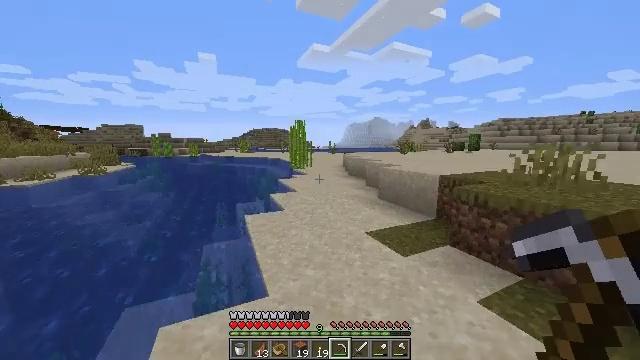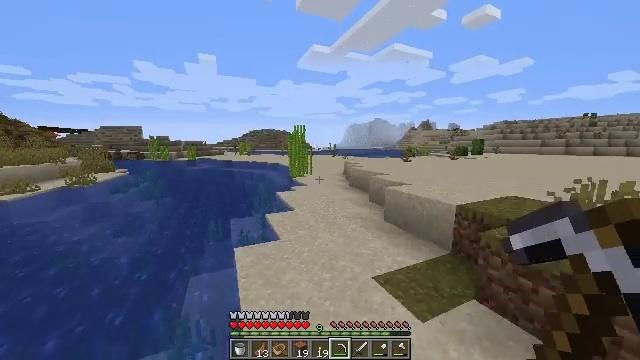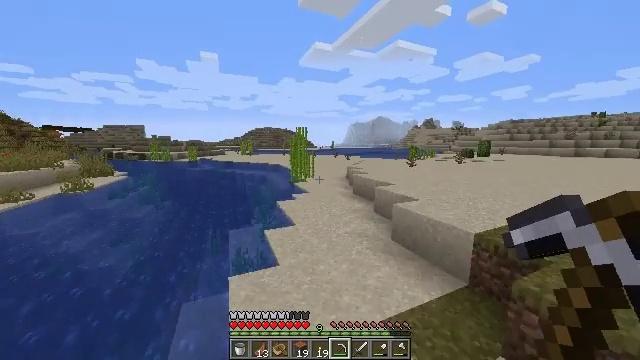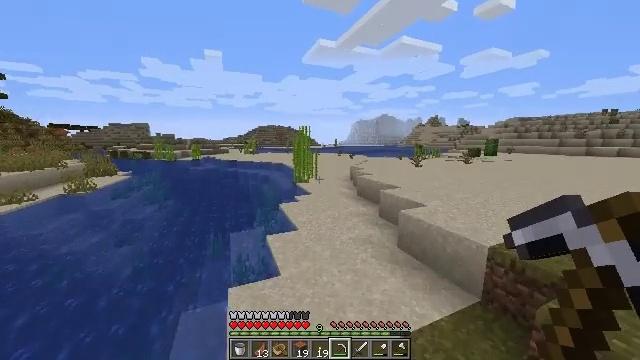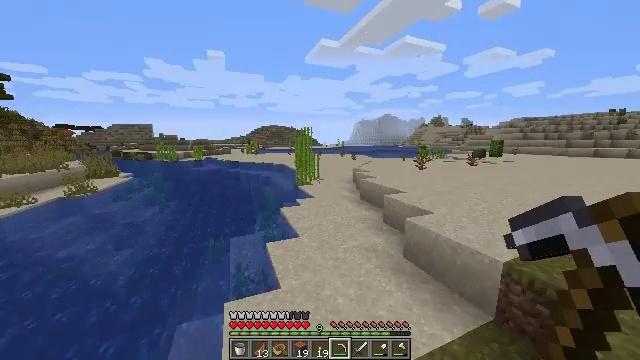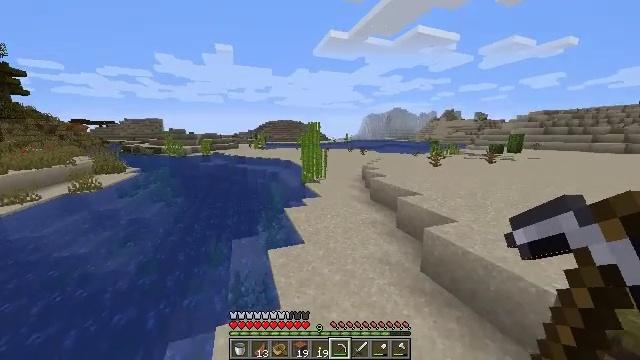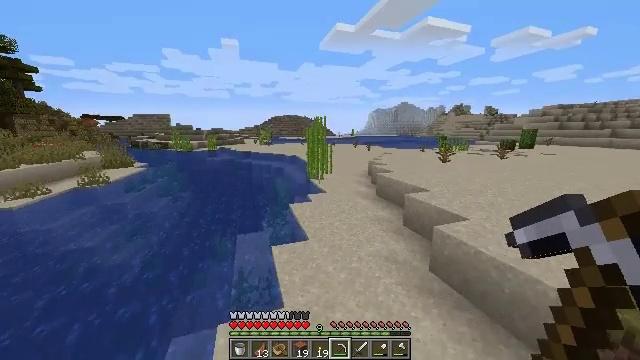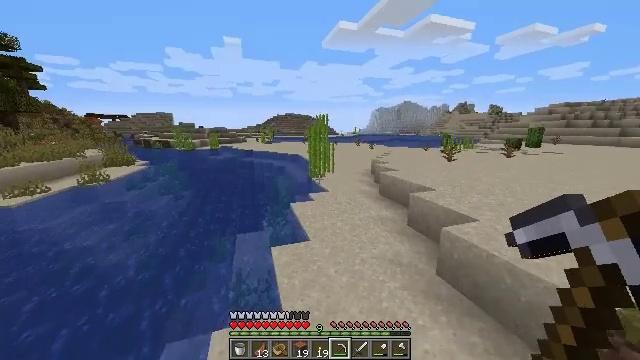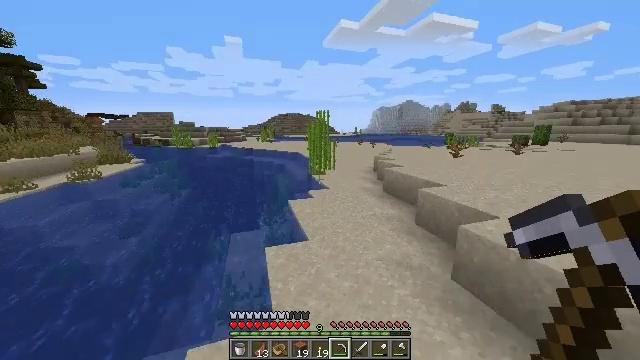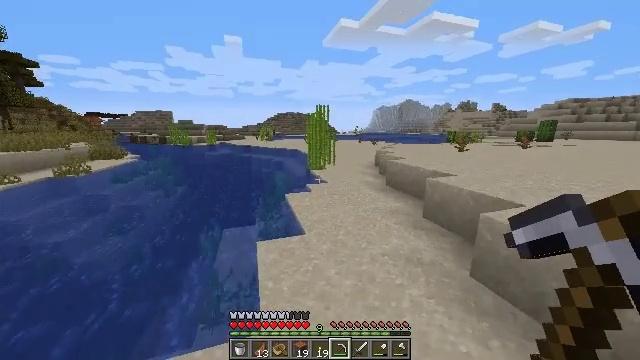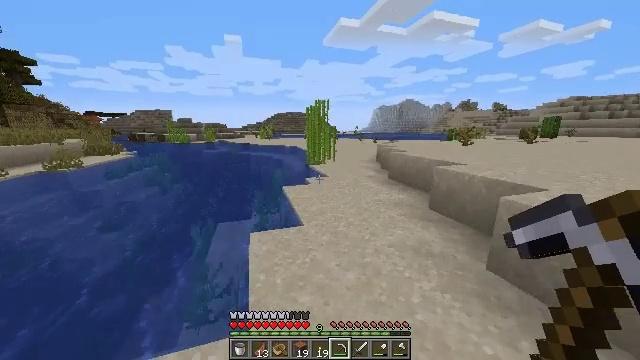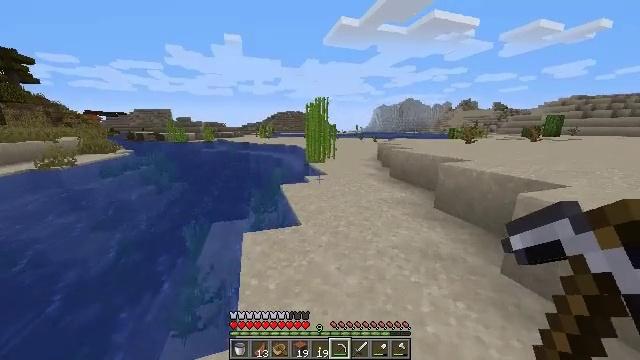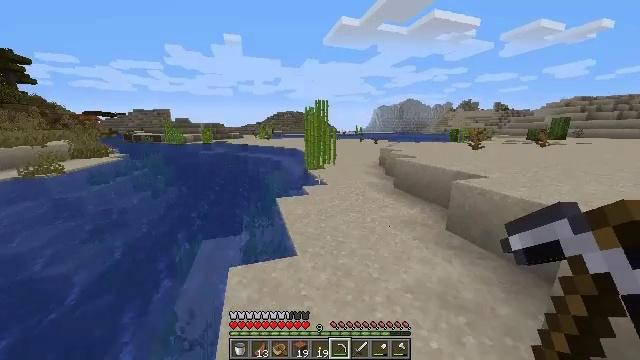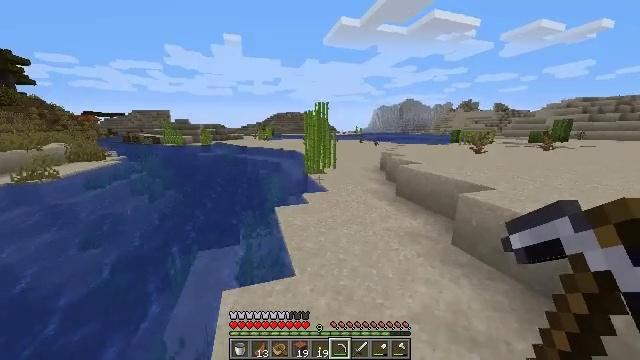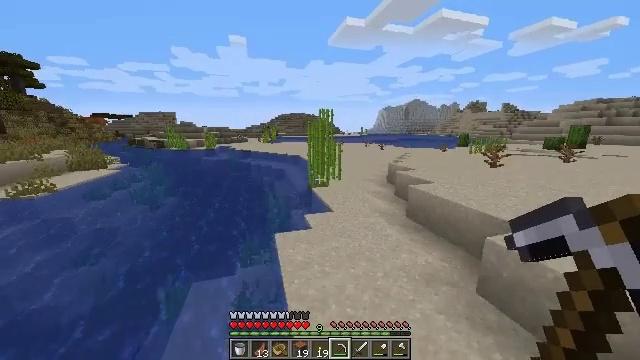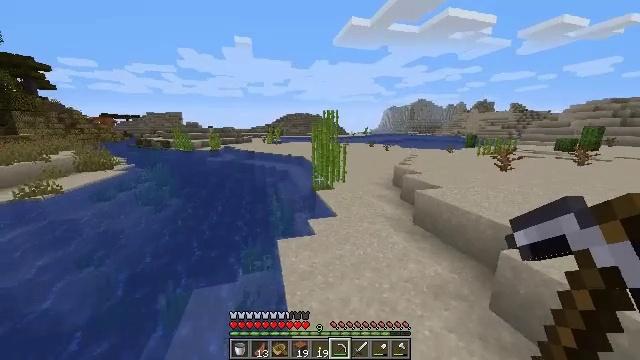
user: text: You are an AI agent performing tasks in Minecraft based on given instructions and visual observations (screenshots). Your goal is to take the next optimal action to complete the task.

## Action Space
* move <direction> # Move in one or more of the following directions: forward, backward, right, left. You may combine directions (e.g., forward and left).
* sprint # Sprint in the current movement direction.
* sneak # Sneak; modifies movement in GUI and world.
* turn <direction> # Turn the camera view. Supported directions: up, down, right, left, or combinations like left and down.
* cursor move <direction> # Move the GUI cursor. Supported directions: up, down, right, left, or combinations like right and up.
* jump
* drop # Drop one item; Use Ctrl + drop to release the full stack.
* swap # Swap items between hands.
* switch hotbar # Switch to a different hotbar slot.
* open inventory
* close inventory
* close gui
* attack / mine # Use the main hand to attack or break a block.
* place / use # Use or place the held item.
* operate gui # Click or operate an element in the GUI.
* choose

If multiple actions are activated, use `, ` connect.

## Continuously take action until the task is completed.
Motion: motion action
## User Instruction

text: Cut down the sugar cane stalks.
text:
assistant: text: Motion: move forward, jump
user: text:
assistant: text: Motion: move forward, jump
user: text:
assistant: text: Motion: move forward, jump
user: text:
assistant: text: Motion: move forward, jump
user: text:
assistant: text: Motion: move forward, turn left and down, jump
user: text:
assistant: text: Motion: move forward, turn left and down, jump
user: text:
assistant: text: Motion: move forward, jump
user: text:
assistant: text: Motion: move forward, jump
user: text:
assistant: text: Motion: move forward, jump
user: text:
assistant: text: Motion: move forward, jump
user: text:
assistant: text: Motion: move forward, jump
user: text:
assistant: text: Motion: move forward, jump
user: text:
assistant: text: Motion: move forward, jump
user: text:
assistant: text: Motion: move forward, turn left, jump
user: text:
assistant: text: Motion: move forward, turn left, jump
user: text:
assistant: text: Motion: move forward, jump
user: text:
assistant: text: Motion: move forward, jump
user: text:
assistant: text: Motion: move forward, jump
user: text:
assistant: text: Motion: move forward, jump
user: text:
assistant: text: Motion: move forward, jump
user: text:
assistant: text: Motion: move forward, jump
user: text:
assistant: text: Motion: move forward, jump
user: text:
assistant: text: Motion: move forward and move right, jump
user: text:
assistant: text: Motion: move forward and move right, jump
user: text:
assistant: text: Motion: move forward and move right, jump
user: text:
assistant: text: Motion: move forward and move right, jump
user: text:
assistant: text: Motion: move forward and move right, turn left and down, jump
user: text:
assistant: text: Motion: move forward, turn left and down, jump
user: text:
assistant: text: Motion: move forward, turn left, jump
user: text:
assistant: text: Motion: move forward, jump